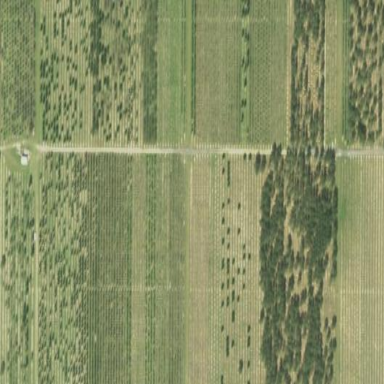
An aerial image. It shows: Plant nursery specializing in trees.